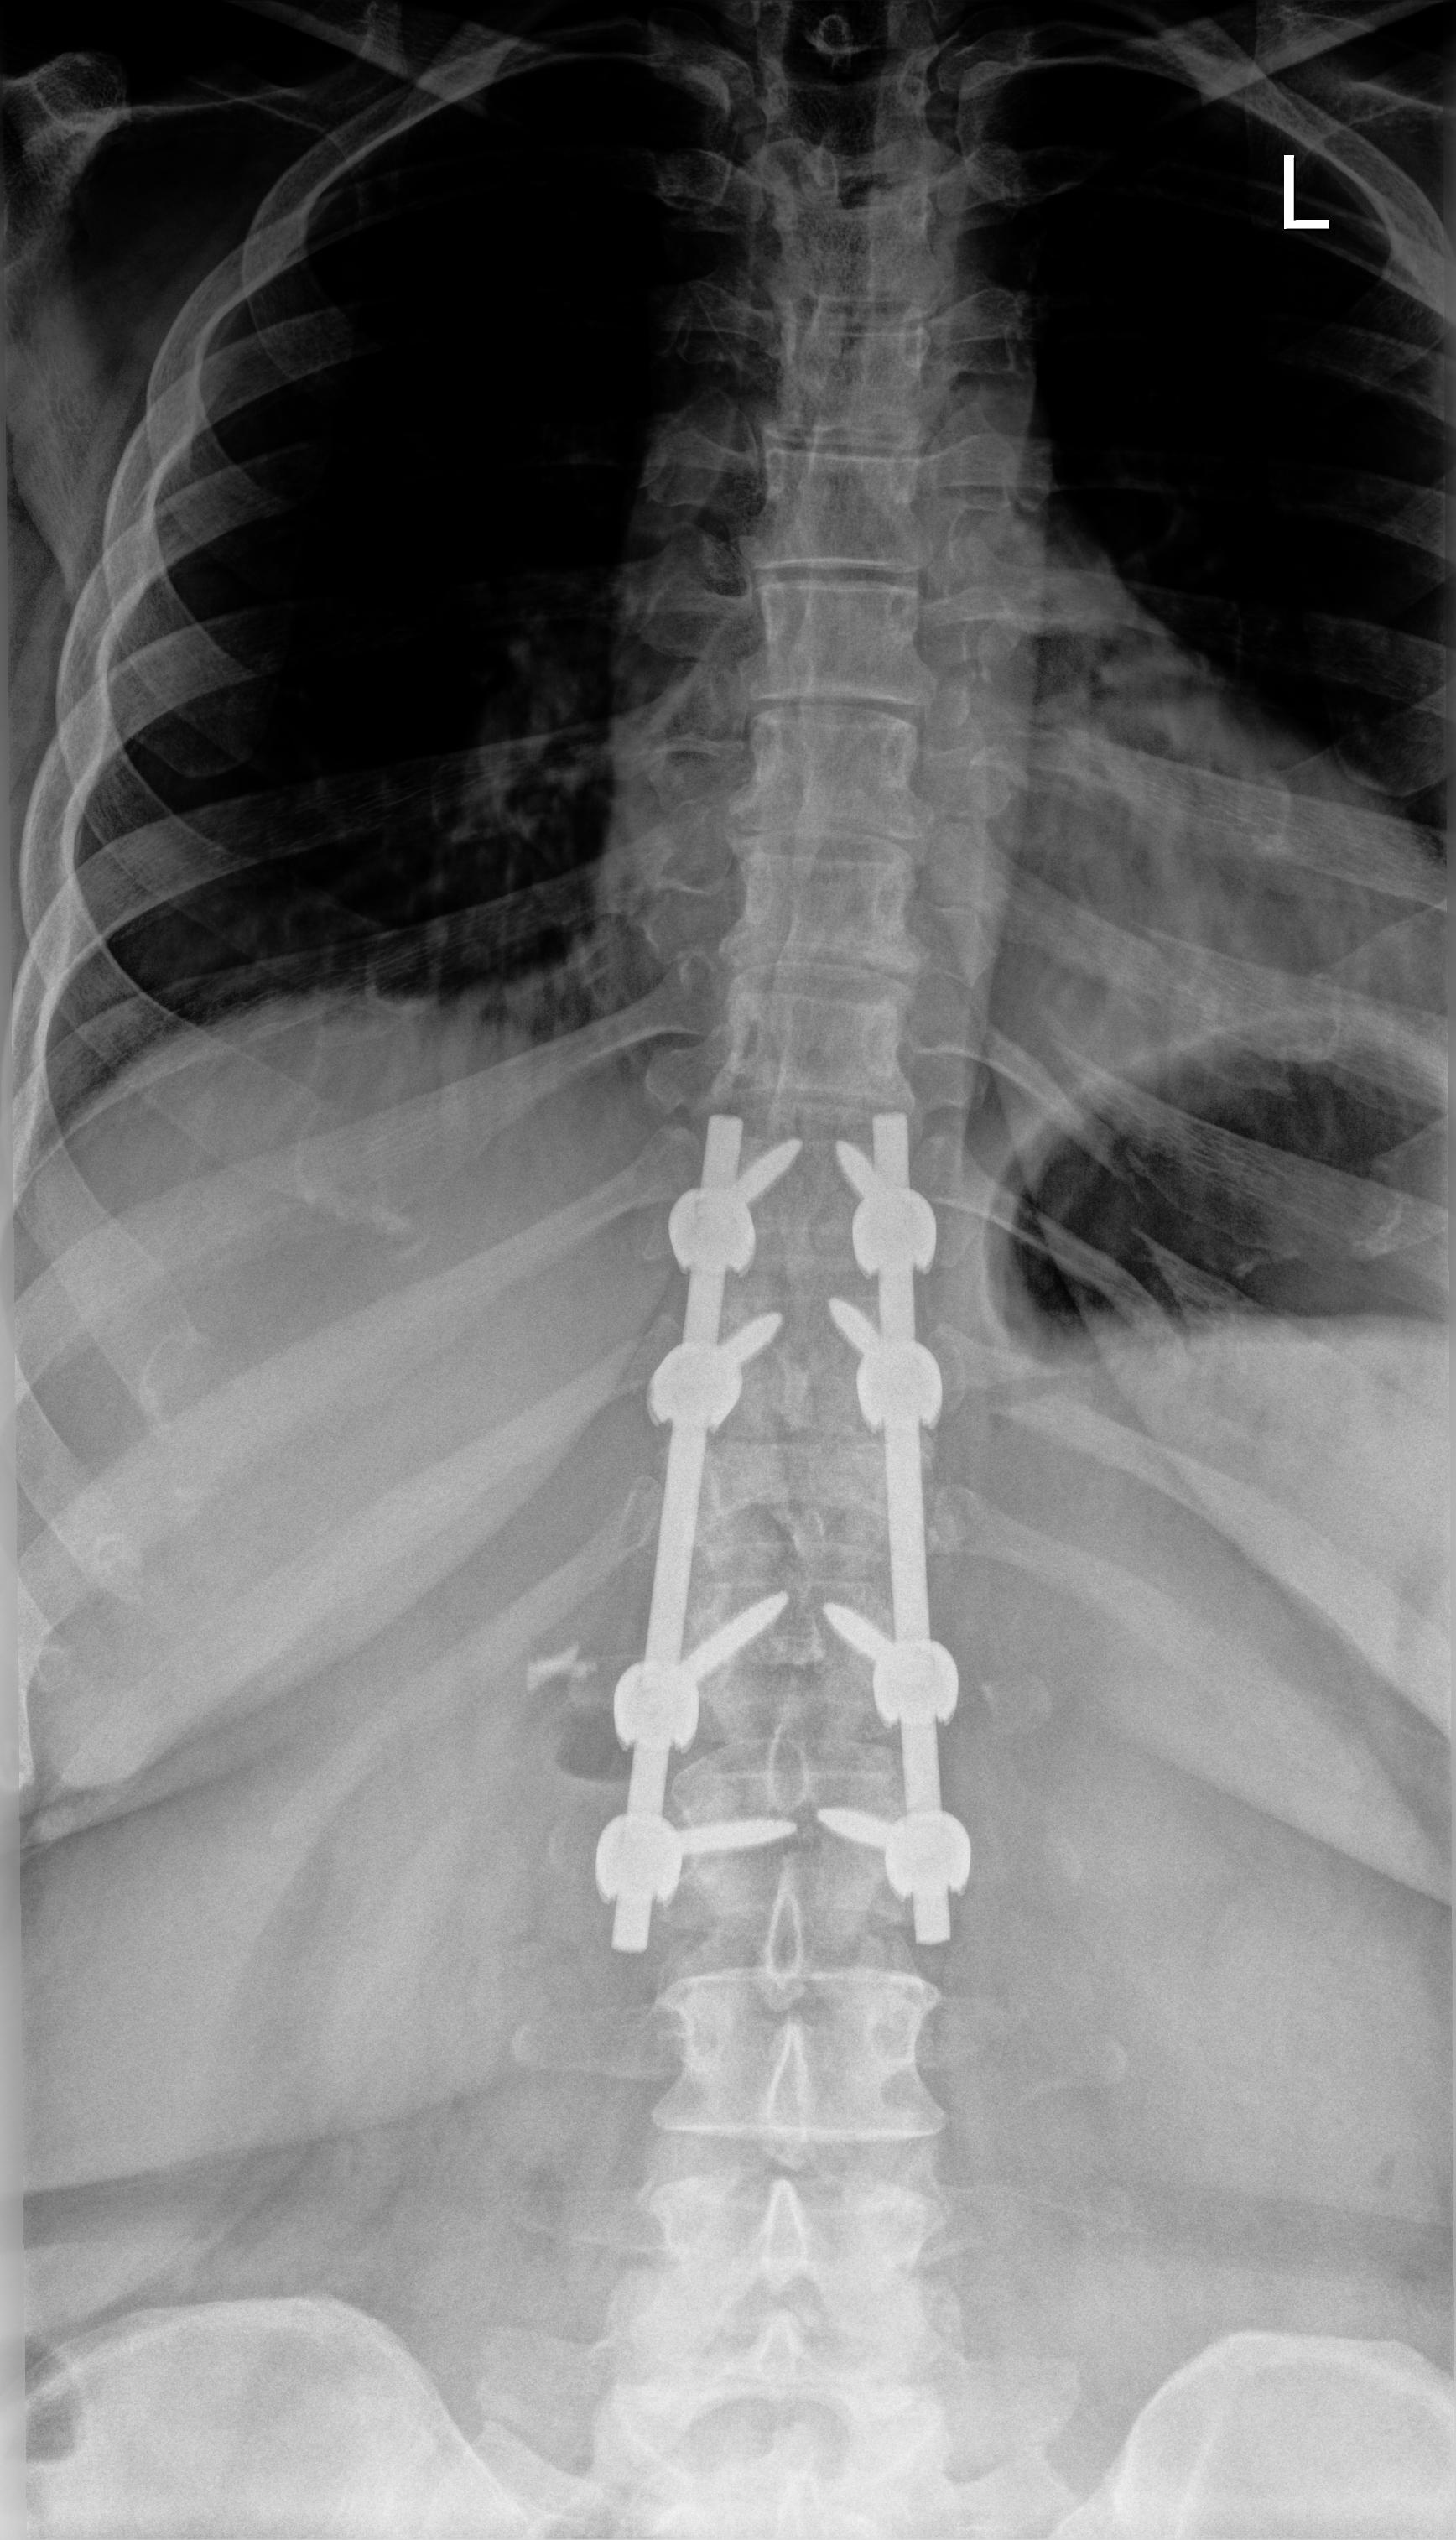
View: AP
Implant manufacturer: nuvasive reline